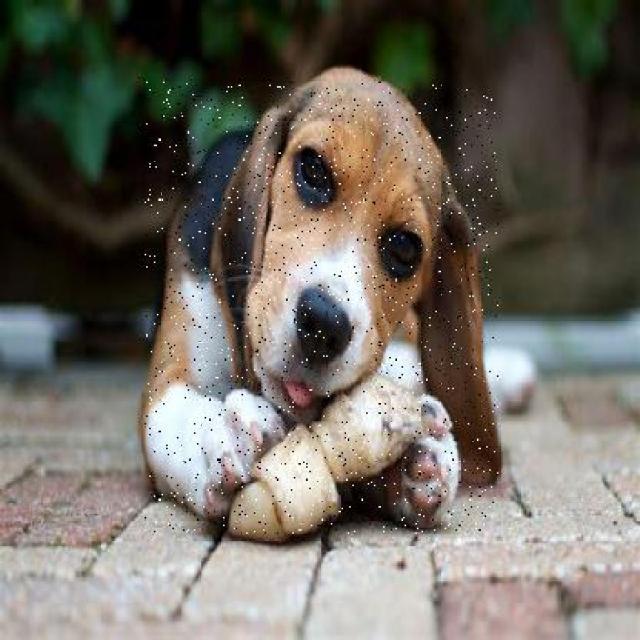
Healthy canine skin — no visible lesions, inflammation, or abnormalities. The skin and coat appear normal.